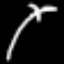
Label: palm tree